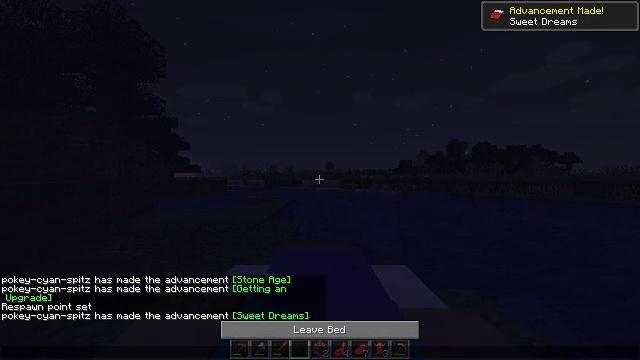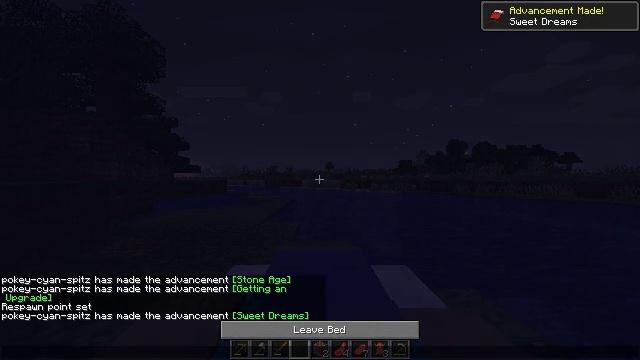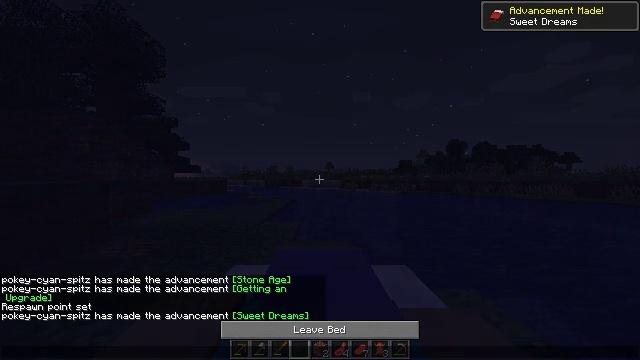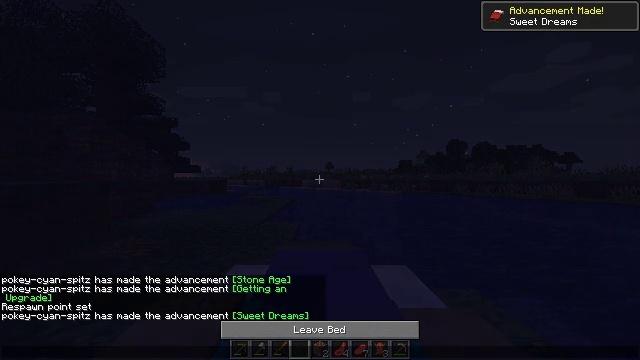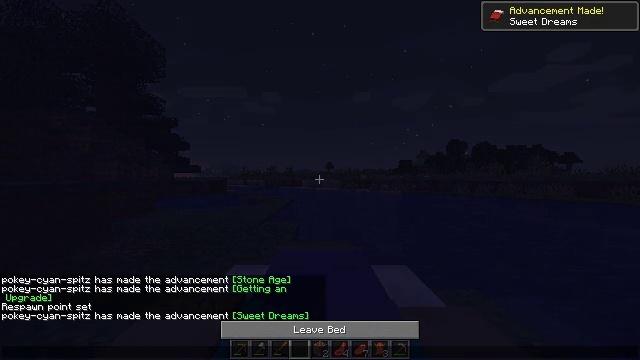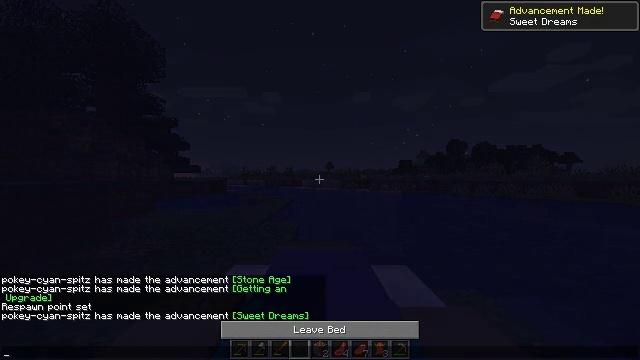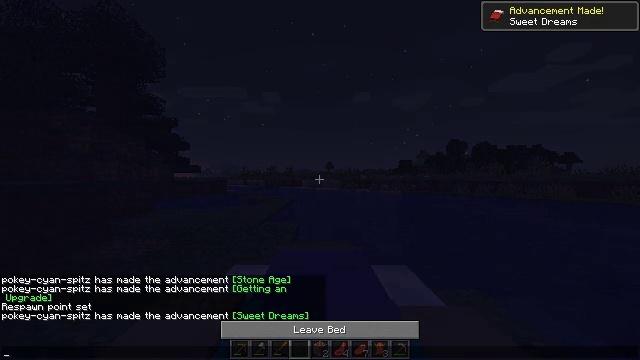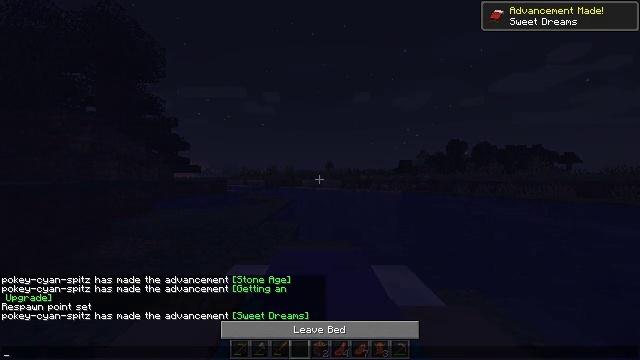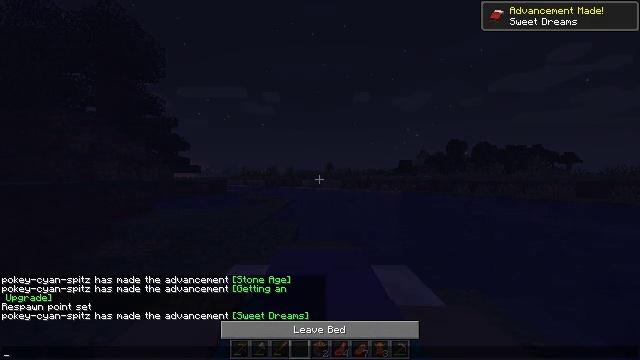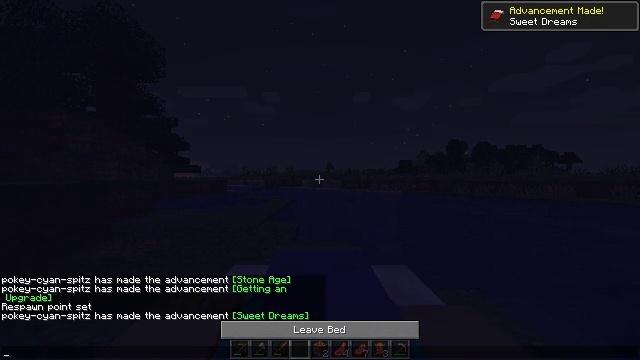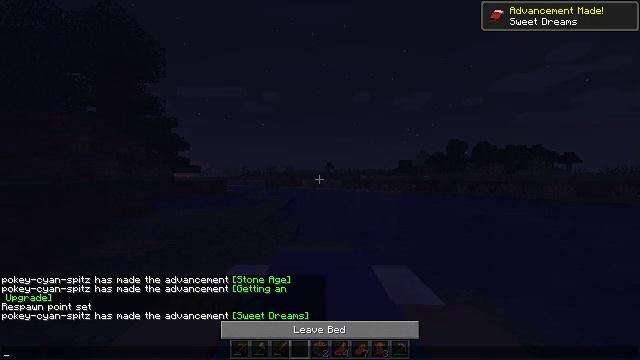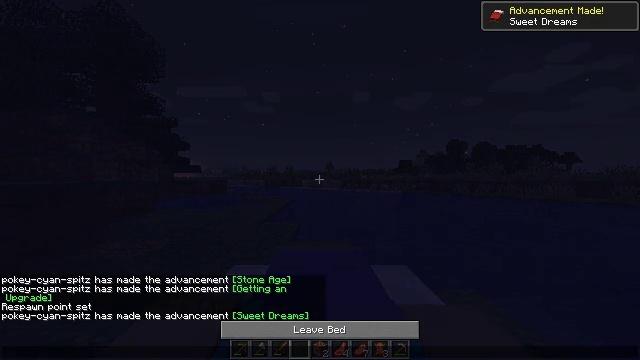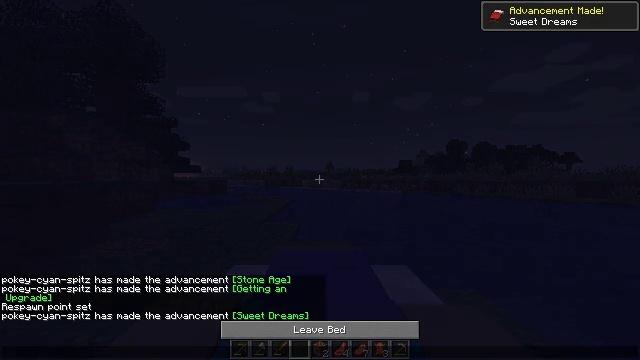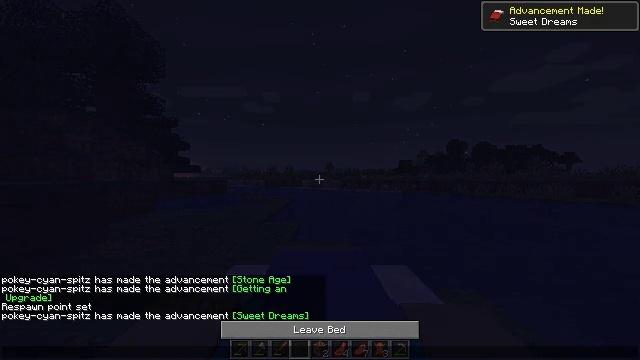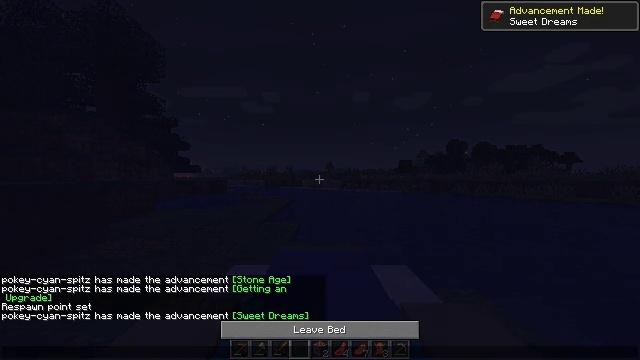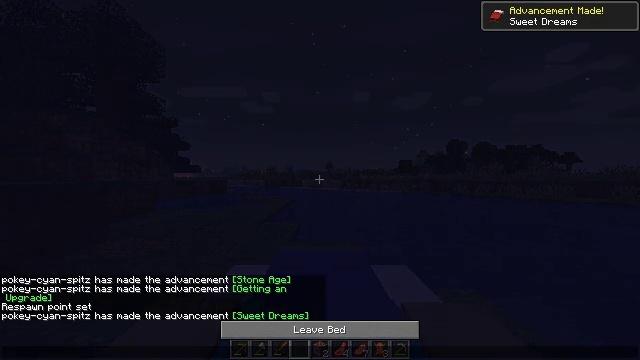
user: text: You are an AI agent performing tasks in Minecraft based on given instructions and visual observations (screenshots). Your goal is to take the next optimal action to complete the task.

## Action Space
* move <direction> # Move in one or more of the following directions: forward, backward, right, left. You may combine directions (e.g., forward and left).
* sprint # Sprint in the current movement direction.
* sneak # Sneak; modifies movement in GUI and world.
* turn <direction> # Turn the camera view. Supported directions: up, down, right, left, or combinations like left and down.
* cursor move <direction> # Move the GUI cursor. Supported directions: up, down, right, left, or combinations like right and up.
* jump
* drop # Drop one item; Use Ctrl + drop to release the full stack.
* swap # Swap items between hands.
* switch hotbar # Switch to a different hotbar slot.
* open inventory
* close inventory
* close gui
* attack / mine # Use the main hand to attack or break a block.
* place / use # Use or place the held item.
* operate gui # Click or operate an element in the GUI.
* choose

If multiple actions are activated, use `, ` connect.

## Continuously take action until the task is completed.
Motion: motion action
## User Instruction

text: Mine the white bed.
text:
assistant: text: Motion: no_op
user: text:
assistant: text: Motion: no_op
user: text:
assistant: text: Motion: no_op
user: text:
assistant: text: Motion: no_op
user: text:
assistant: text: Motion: no_op
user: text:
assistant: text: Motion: no_op
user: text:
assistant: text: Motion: no_op
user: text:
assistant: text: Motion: no_op
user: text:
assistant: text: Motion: no_op
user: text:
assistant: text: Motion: no_op
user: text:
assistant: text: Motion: no_op
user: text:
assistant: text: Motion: no_op
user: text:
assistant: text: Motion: no_op
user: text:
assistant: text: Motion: no_op
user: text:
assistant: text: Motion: no_op
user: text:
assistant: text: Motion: no_op
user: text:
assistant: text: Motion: no_op
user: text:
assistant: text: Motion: no_op
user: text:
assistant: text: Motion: no_op
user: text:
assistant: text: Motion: no_op
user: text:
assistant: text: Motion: no_op
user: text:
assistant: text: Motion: no_op
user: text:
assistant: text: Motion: no_op
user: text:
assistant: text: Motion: no_op
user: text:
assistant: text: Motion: no_op
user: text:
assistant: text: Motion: no_op
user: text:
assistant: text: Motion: no_op
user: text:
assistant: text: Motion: no_op
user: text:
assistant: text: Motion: no_op
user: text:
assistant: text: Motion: no_op